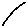
Label: line